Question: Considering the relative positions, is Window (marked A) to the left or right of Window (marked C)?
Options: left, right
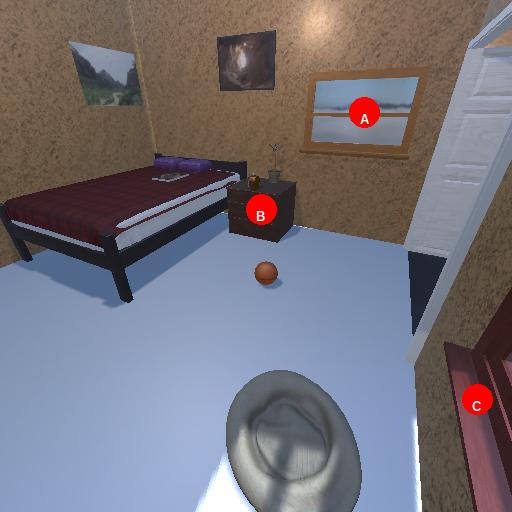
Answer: left